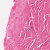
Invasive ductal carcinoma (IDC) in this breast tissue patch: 0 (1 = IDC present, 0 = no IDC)